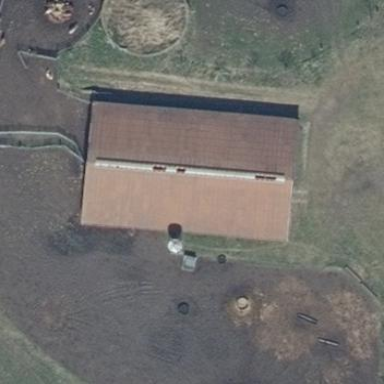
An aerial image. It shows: Farmyard area.